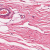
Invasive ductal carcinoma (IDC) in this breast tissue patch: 0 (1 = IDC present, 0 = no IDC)